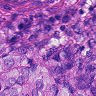
Metastatic tissue present: yes